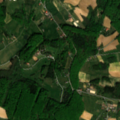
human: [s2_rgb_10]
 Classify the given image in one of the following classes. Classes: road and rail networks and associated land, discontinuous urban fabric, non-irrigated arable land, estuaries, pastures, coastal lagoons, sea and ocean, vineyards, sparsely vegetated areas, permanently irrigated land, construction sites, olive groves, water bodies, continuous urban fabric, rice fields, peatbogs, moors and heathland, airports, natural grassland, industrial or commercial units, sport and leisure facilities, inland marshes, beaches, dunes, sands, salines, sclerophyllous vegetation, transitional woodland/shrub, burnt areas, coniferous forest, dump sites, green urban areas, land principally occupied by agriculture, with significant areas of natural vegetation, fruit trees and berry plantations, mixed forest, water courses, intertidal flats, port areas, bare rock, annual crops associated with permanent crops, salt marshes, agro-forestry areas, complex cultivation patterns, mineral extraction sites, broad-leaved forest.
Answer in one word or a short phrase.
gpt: non-irrigated arable land, complex cultivation patterns, land principally occupied by agriculture, with significant areas of natural vegetation, broad-leaved forest